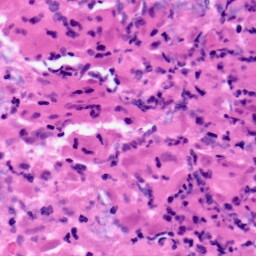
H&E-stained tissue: Pancreatic